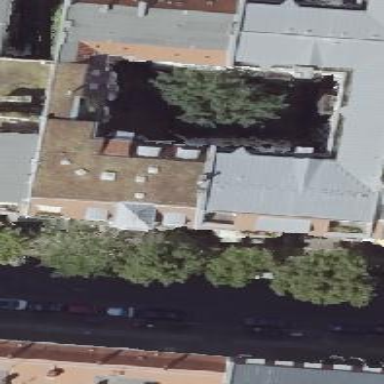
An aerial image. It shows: Residential building with distinctive double saltbox roof shape.